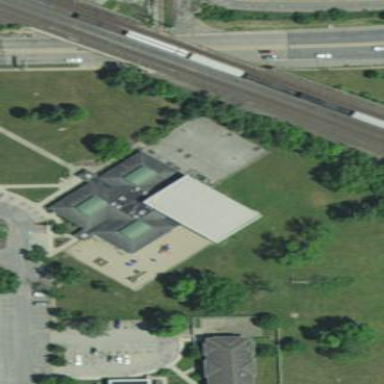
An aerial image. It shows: Community centre building.